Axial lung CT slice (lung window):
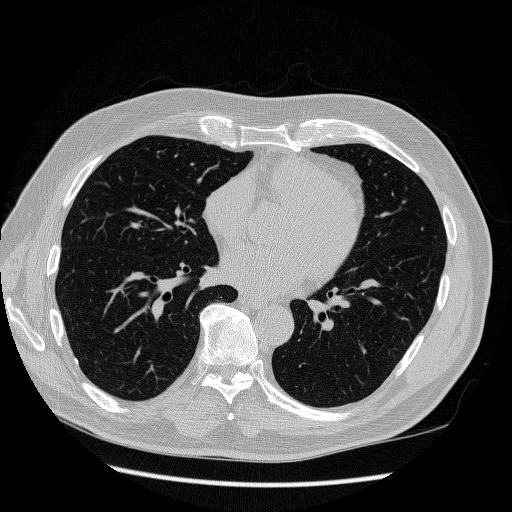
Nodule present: no